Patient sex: M
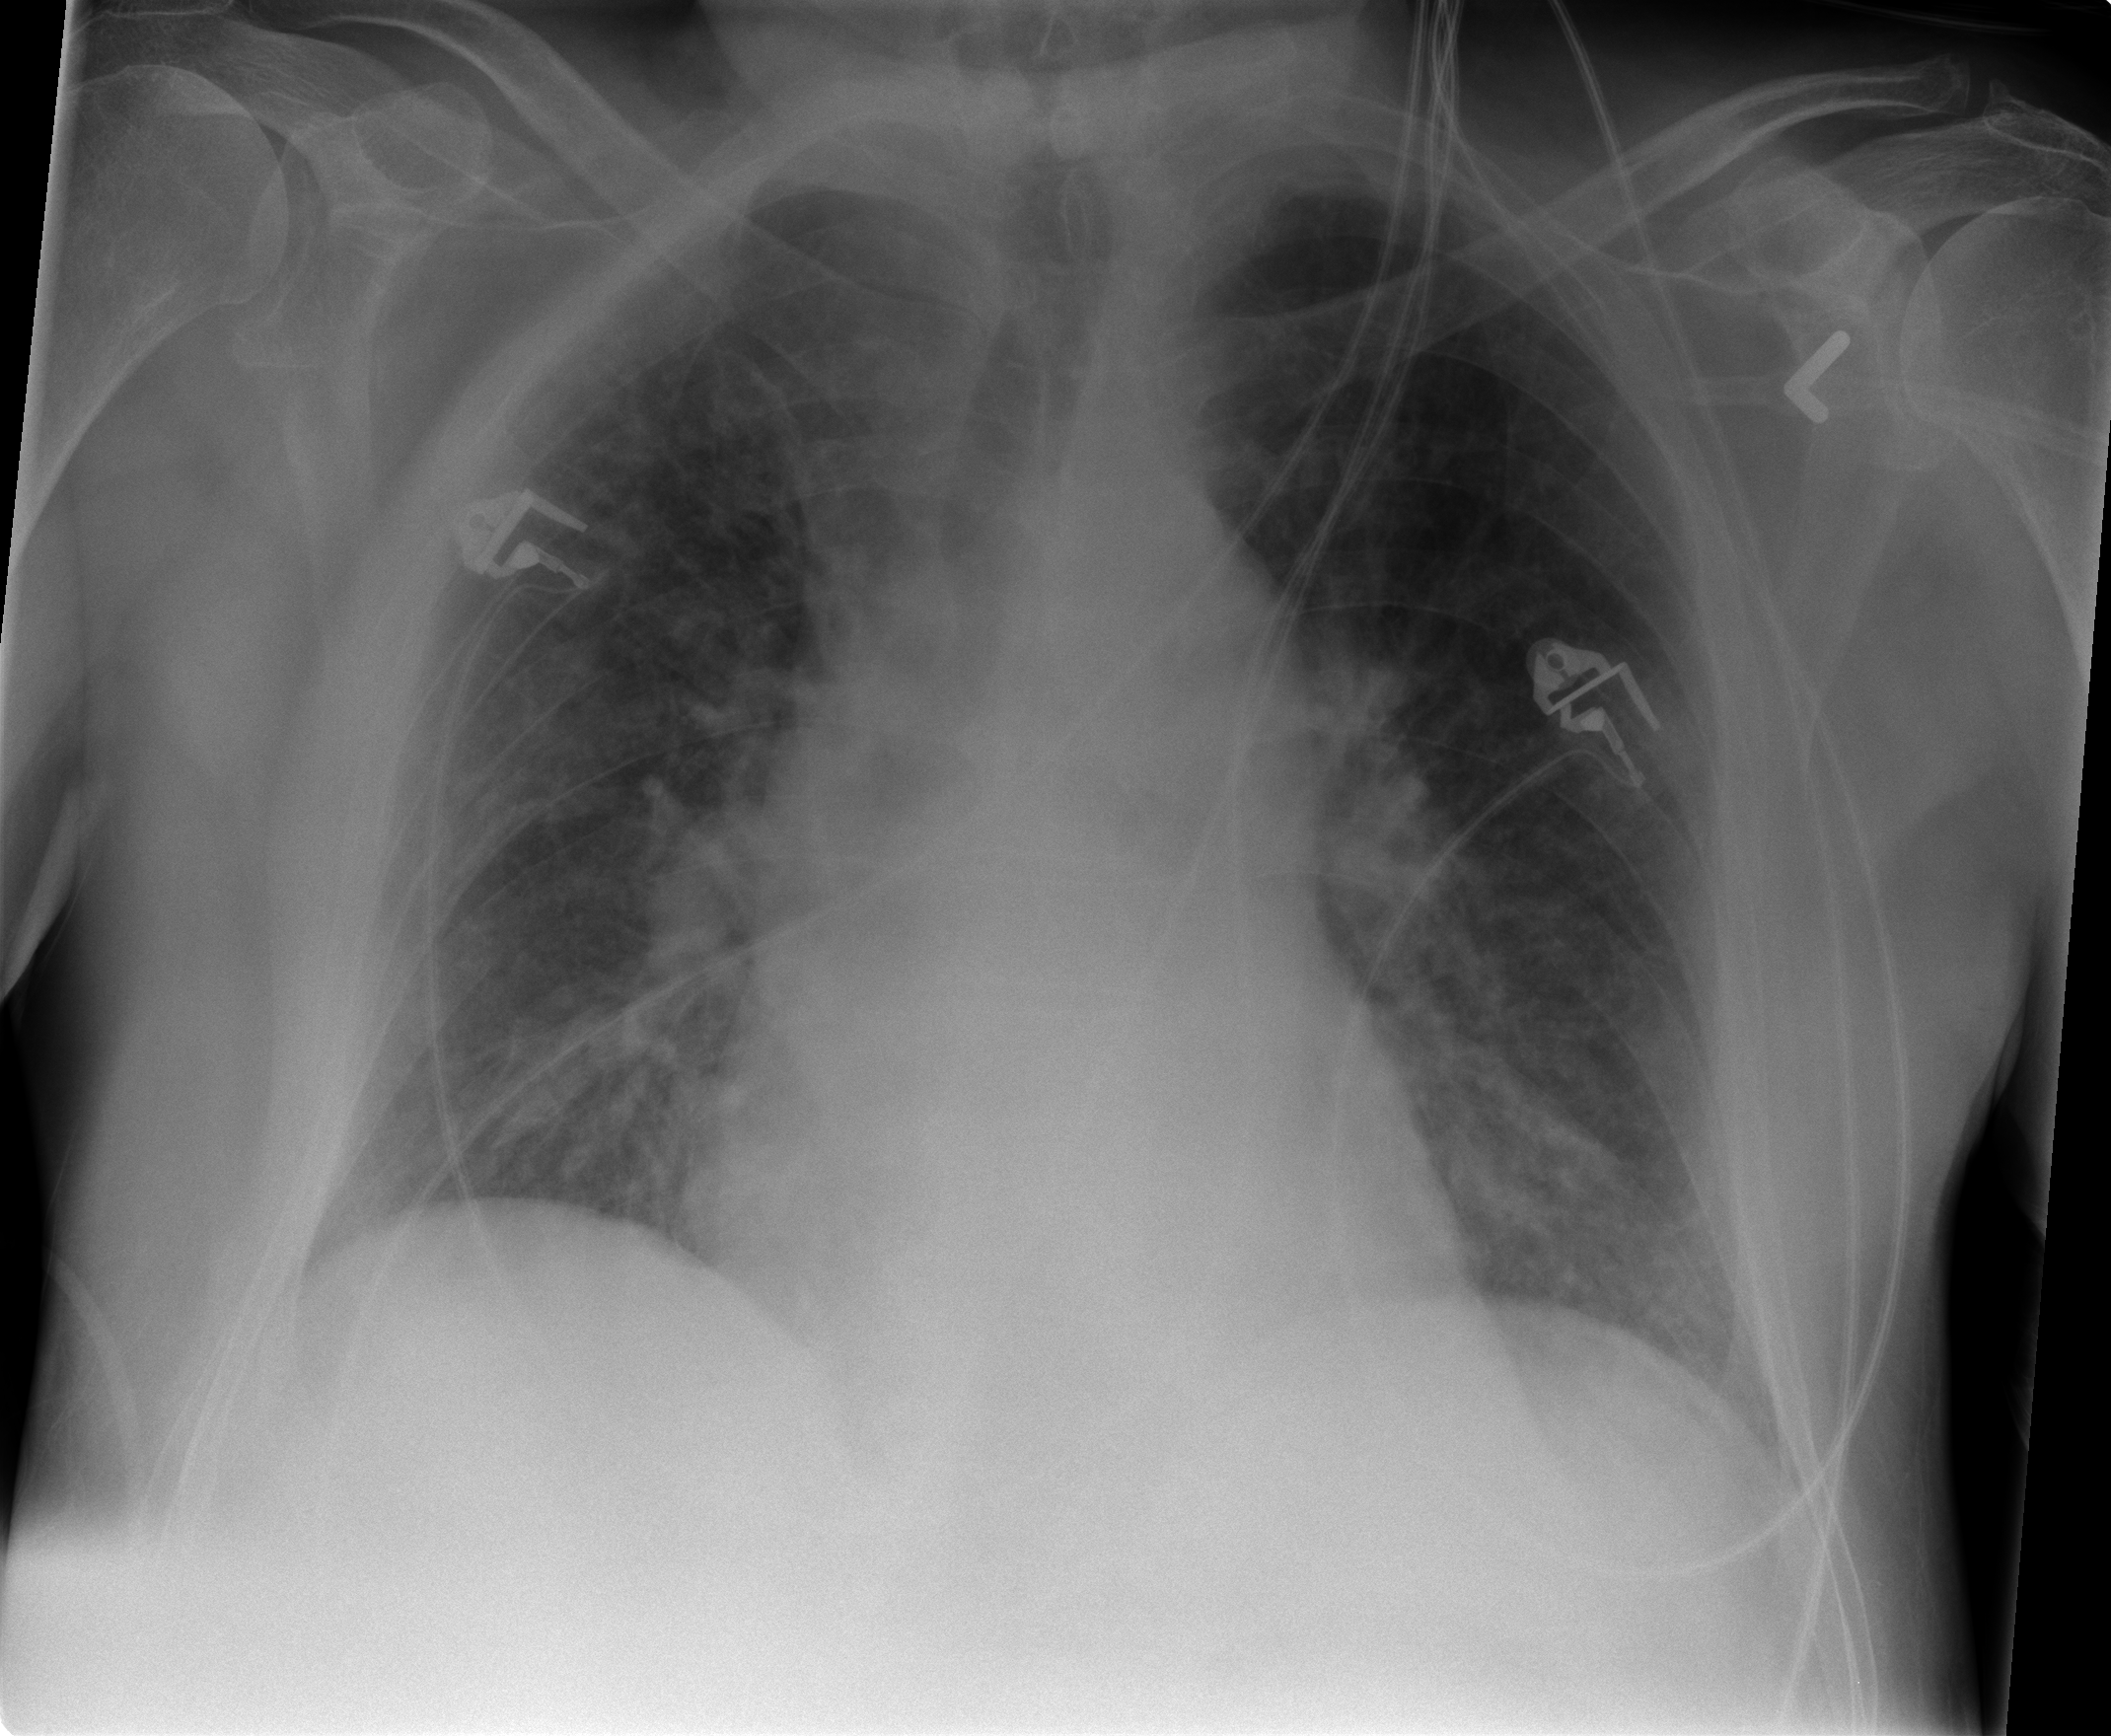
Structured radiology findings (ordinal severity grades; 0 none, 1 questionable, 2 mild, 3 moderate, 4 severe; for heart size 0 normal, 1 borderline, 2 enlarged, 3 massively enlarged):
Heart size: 2
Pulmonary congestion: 2
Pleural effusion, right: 0
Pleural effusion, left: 0
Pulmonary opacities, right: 0
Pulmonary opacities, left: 0
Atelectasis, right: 0
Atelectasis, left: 0